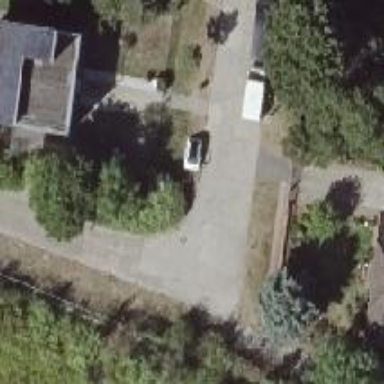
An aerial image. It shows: Residential road with concrete surface.